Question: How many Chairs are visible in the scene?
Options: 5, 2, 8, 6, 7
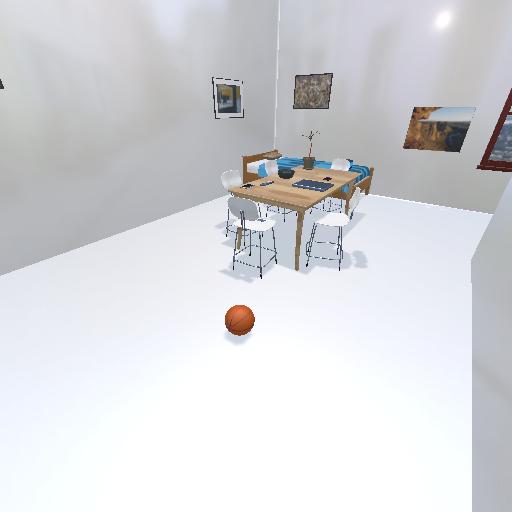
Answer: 5